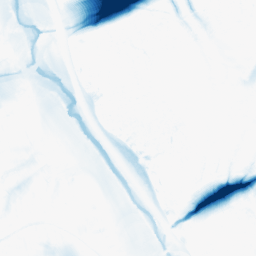
Category: morphological
Decomposition family: morphological_ellipse
Decomposition parameters: operation: closing
width: 50
height: 50
Upsampling method: cubic_catmull_rom
Upsampling parameters: scale: 8
Upsampling scale: 8